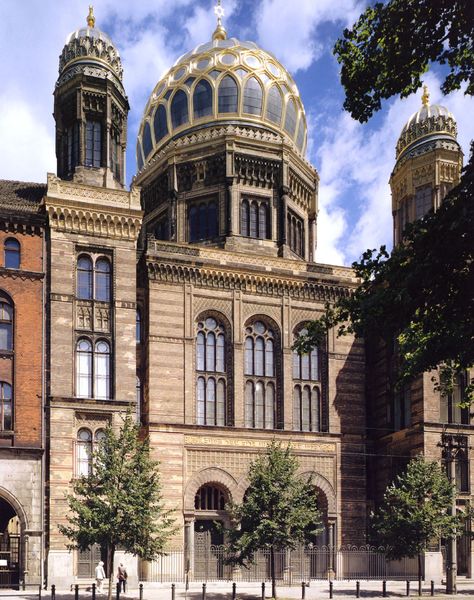
Titel: Synagoge in der Oranienburger Straße in Berlin
Künstler: Eduard Knoblauch
Standort: Berlin, Oranienburger Straße (EU - D)
Schlagwörter: himmel, wolken, bäume, menschen, fenster, hell, gebäude, gold, farbig, bogen, fassade, kuppel, tor, berlin, religion, wolkig, sonnenschein, judentum, romanisch, synagoge, eindrucksvoll